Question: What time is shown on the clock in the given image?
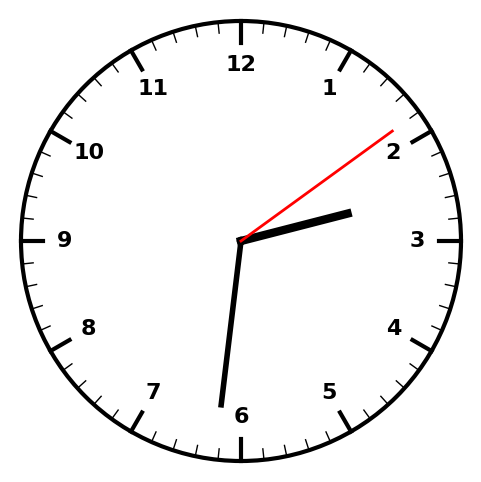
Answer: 02:31:09